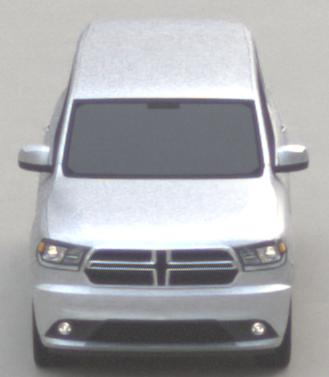
Make: Dodge
Model: Durango
Detailed model: Gen. 3
Model produced from: 2010
Doors: 5
Color: white
Road condition: dry road
Daytime: morning or afternoon
Contrast: low contrast